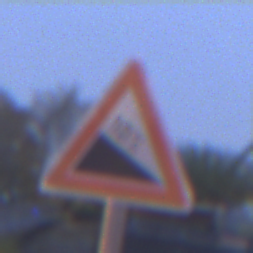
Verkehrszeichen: Gefaelle10
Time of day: Night
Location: Outdoor (Urban)
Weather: PartlyCloudy
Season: NotSpecified
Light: Artificial